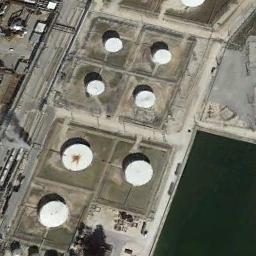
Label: storage_tank